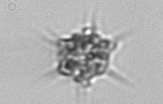
Label: Dictyocha